Question: The scipy 'dendrogram' documentation says:
'''
dendrogram(Z, ...)
The dendrogram illustrates how each cluster is
composed by drawing a U-shaped link between a non-singleton
cluster and its children. ...It is expected that the distances in Z[:,2] be
monotonic, otherwise crossings appear in the dendrogram.
'''
I'm unclear about the sentence about "It is expected that the distances in Z[:,2] be
monotonic, otherwise crossings appear in the dendrogram"? What crossing in the diagram is referred to? Can someone please show an example where this happens for a particular distance matrix with an explanation of why?
Is this an example of a crossing? seems to me this arises just by some symmetries in distance matrix...

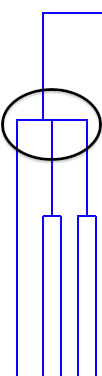
Answer: Z is supposed to specify merges of clusters (which 2 clusters are merged) and the "time" they happen, where "time" is the y-axis of the dendrogram (this is what they mean by distances). Z is usually constructed so that "time" is in increasing order, which also makes it easy to plot so that U shapes are not on top of each other. If you plot the U's in a different order, they may overlap each other and it will looked messed up - that is what is referred to as crossings.
I ran a short example, this is an example of what a crossing will look like:

Bottom line: stick with the correct order.